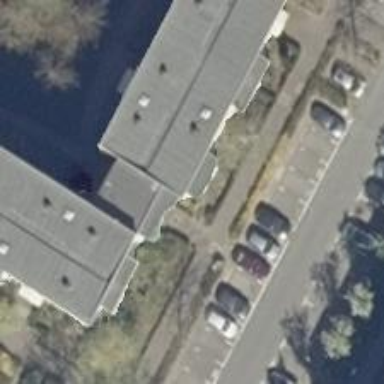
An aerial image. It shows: Footway tunnel passing through building.